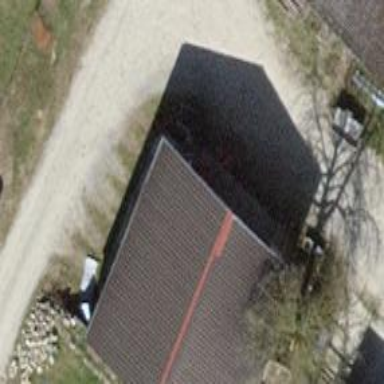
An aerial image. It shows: Gabled roof on farm auxiliary building.